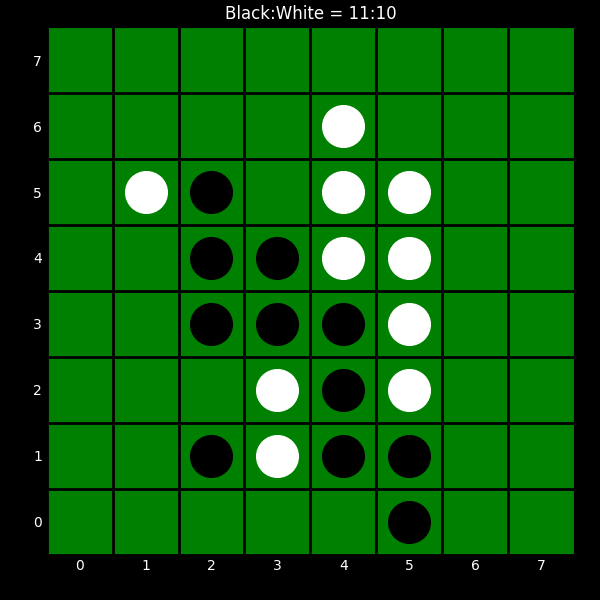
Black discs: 11
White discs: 10